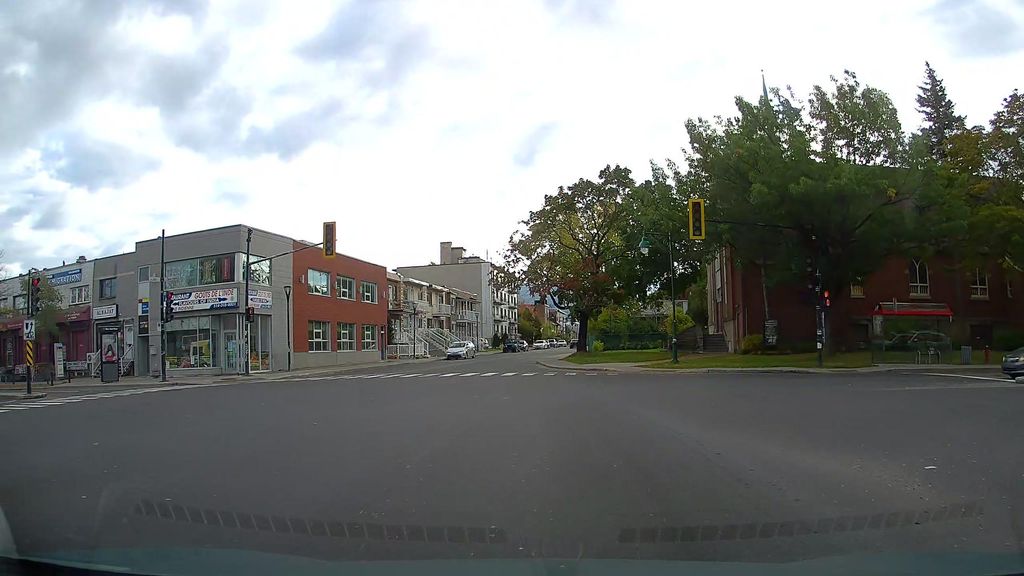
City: montreal